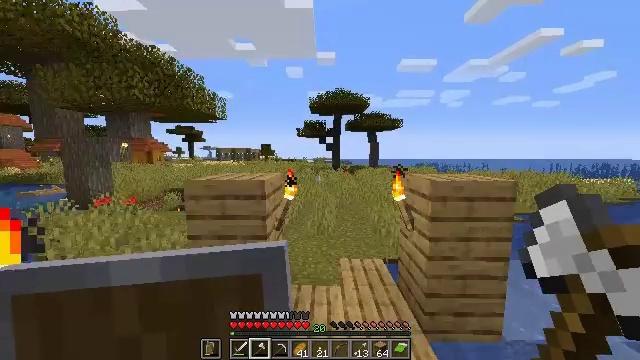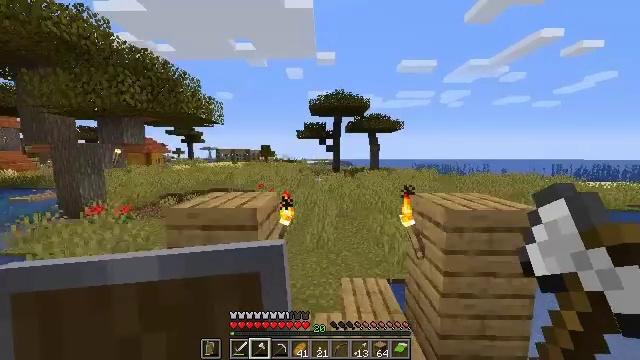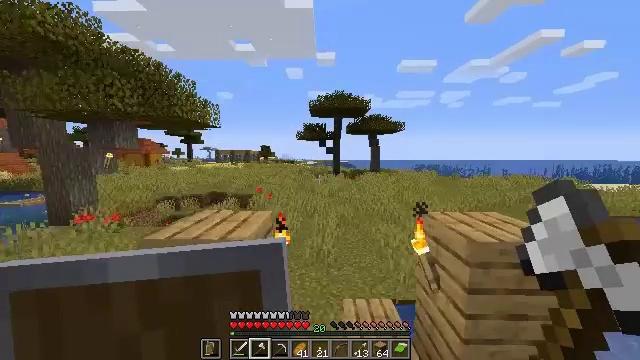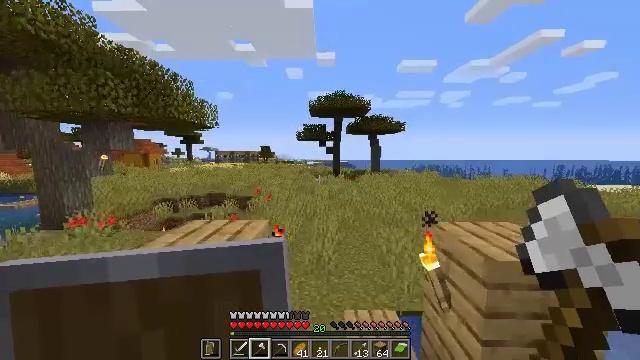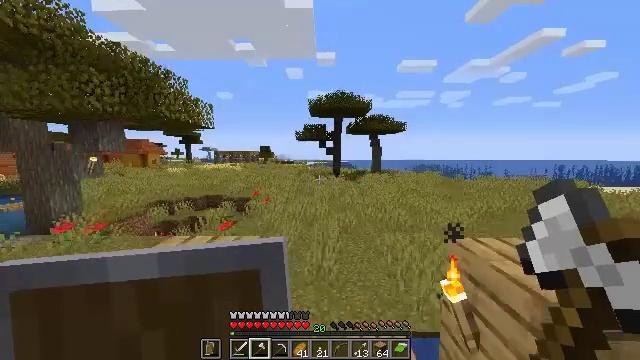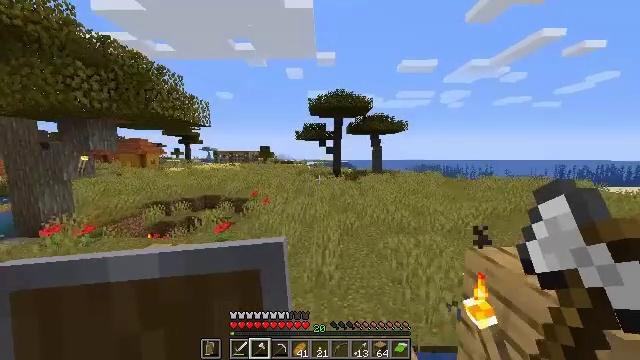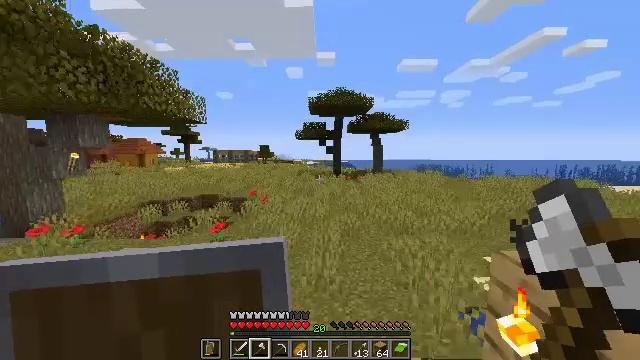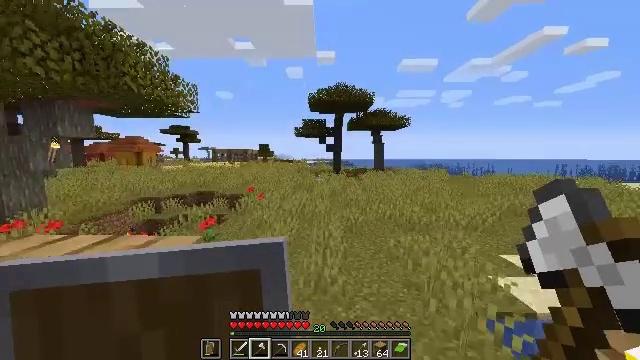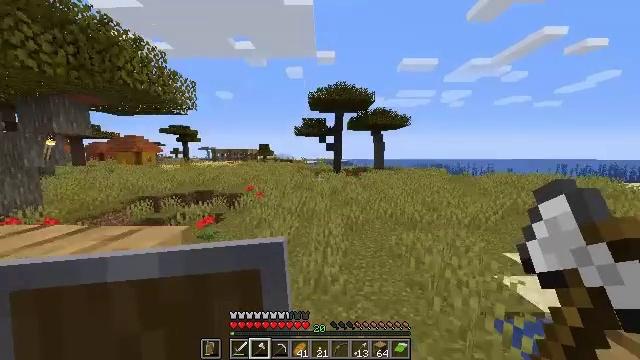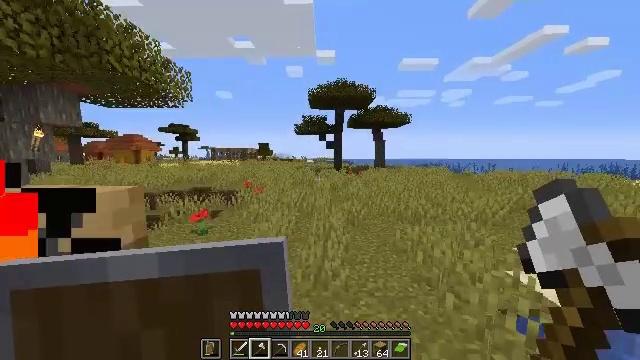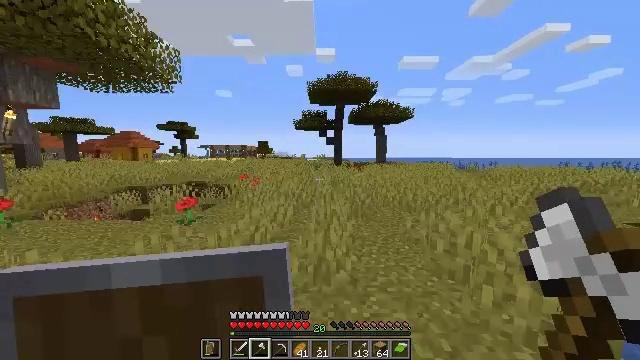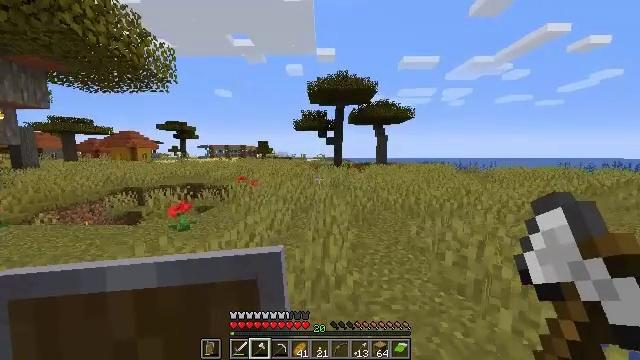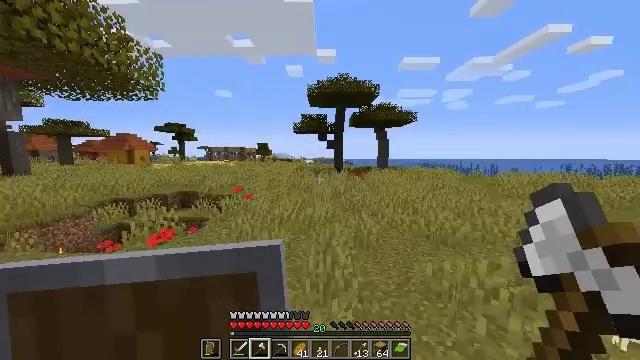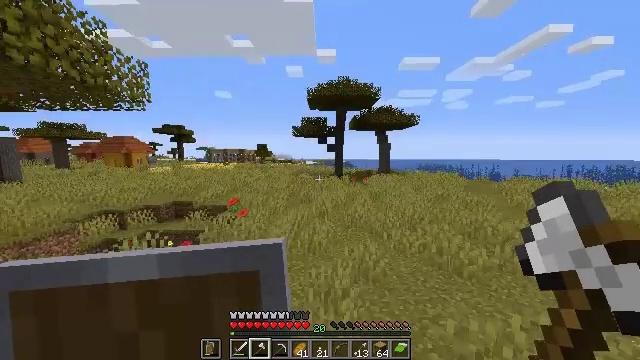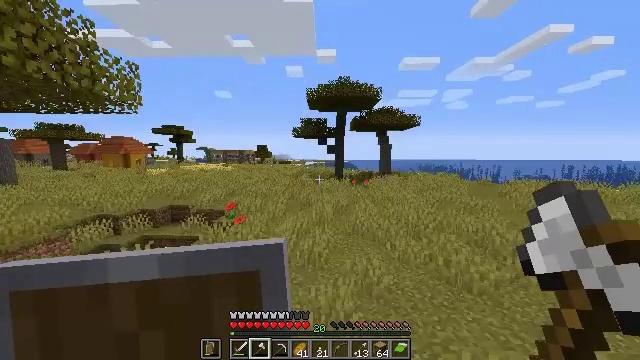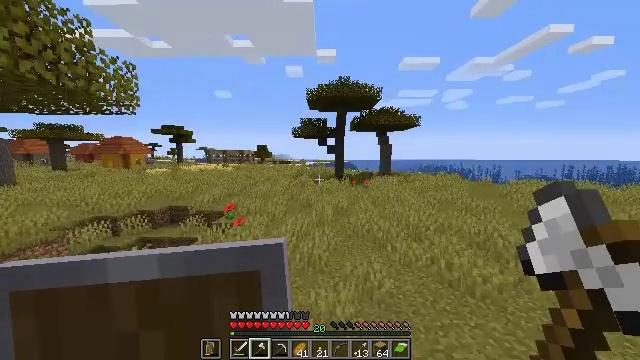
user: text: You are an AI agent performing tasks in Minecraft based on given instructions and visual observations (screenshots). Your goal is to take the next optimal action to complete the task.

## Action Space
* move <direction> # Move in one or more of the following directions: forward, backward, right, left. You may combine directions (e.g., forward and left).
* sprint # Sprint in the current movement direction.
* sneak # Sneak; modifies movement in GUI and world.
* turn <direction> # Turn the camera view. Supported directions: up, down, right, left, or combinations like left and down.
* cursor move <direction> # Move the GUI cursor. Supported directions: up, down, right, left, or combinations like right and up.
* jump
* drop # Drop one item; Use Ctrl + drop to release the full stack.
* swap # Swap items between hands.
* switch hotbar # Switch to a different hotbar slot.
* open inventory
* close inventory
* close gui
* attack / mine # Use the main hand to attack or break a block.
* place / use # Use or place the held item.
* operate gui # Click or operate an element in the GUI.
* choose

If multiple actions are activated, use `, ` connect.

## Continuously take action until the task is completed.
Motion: motion action
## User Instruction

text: Gather grass by holding the left mouse button.
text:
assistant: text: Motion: move forward, jump
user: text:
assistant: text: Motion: move forward, jump
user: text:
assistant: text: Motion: move forward, jump
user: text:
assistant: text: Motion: move forward, jump
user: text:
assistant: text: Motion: move forward, jump
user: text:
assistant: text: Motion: move forward, jump
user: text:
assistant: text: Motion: move forward, jump
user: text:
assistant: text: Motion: move forward, jump
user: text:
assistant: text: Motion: move forward, jump
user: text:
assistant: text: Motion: move forward, jump
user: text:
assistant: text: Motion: move forward, jump
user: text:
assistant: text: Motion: move forward, jump
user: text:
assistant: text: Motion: move forward, jump
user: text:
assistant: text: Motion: move forward, jump
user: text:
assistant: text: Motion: move forward, jump
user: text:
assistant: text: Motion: move forward and move left, jump
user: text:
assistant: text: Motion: move forward and move left, jump
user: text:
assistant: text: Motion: move forward and move left, jump
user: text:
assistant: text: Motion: move forward and move left, jump
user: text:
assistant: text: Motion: move forward and move left, jump
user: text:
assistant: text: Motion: move forward and move left, jump
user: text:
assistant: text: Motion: move forward and move left, jump
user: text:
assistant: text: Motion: move forward, jump
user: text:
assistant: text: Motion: move forward, jump
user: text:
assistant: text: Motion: move forward, jump
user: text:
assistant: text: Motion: move forward, jump
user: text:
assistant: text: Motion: move forward and move left, jump
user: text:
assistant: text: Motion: move forward and move left, jump
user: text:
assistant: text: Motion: move forward and move left, jump
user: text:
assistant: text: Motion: move forward and move left, jump